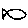
Label: fish